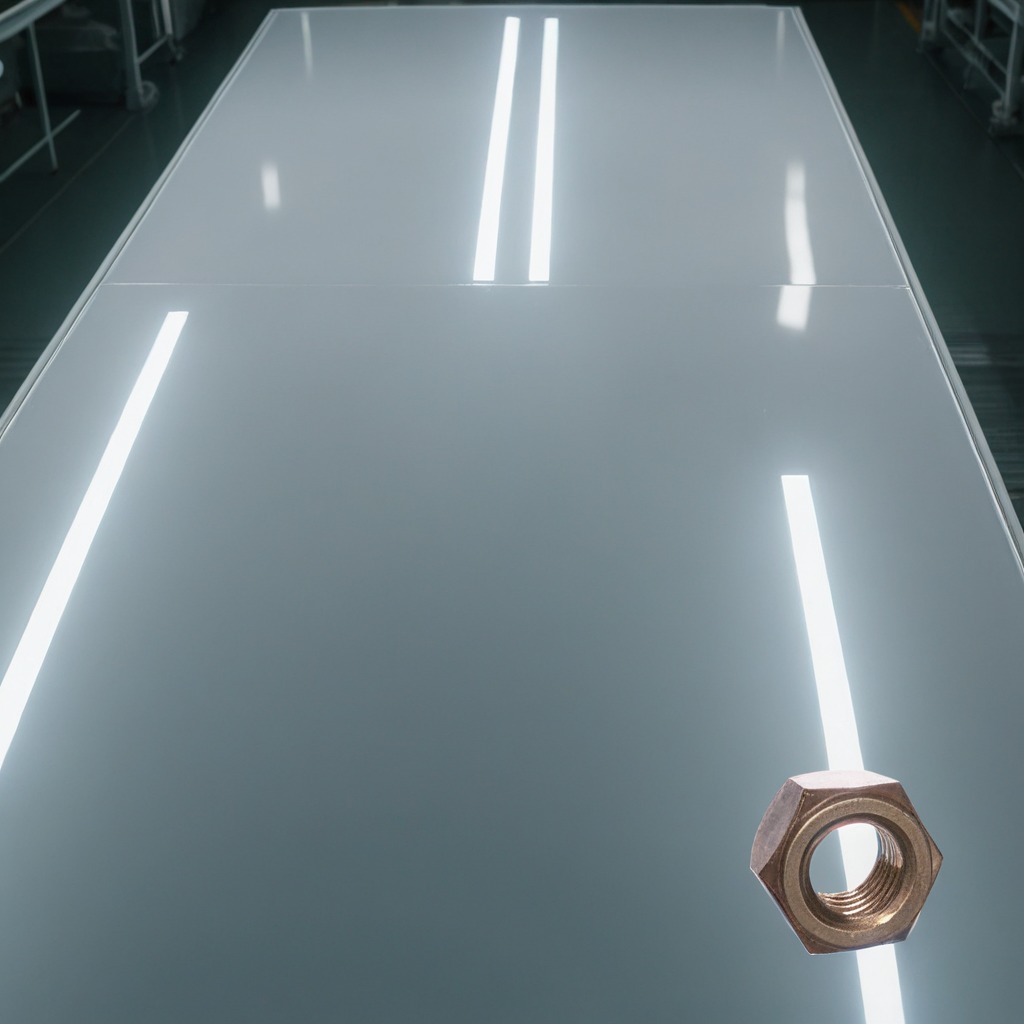
A metal nut is lying on a high-gloss table in a ship maintenance bay industrial lighting.